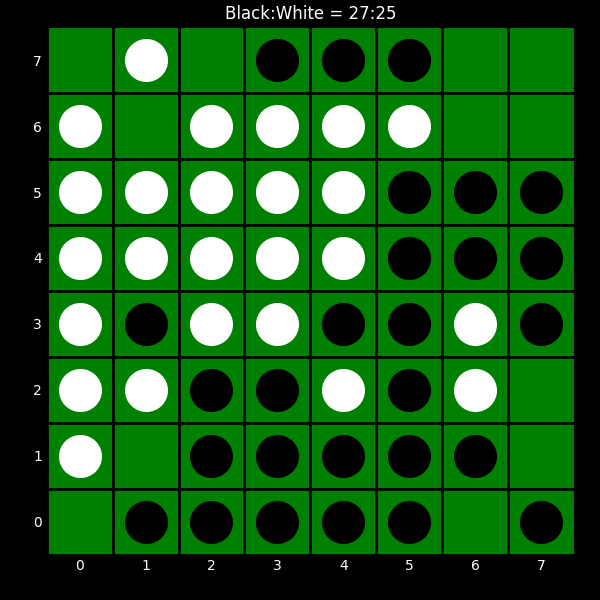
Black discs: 27
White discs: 25